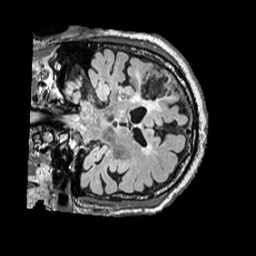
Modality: FLAIR
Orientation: coronal
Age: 75
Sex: male
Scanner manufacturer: siemens
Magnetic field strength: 3 T
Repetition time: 5 s
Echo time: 0.387 s